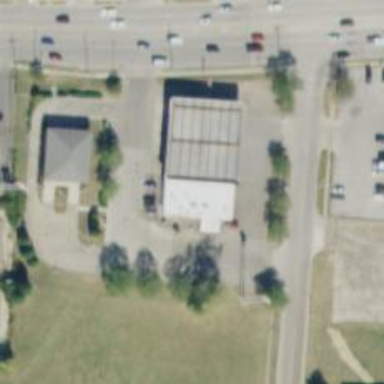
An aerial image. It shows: Convenience shop.